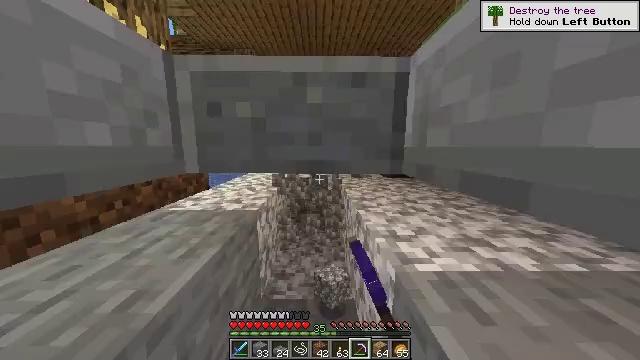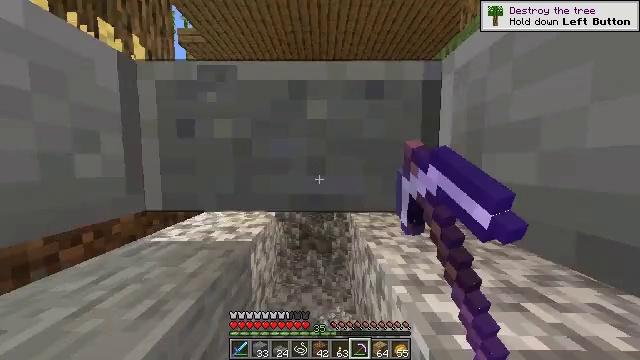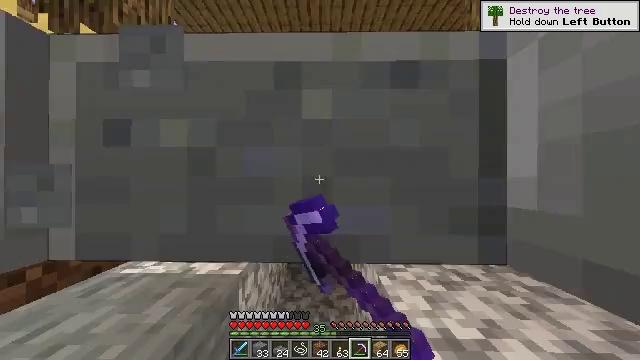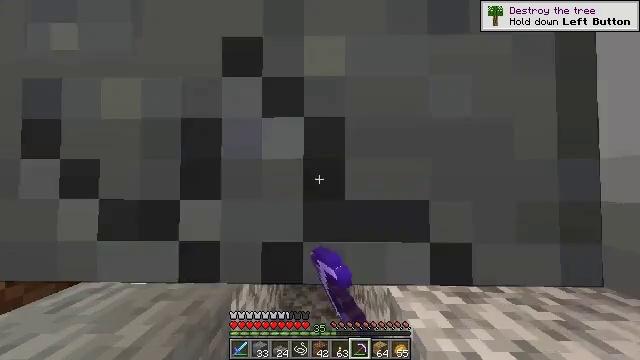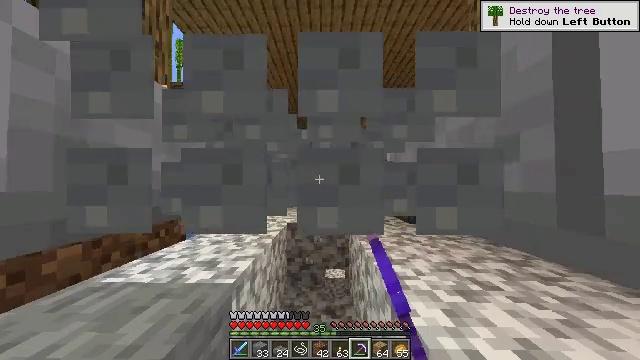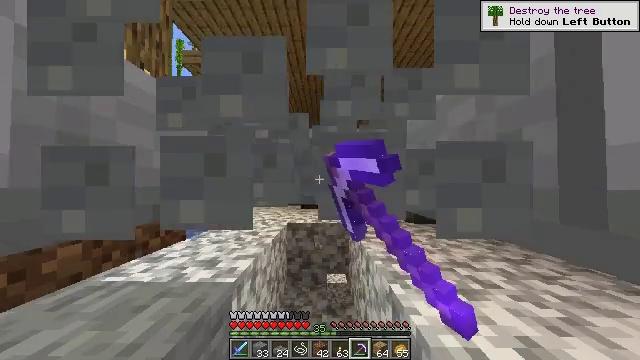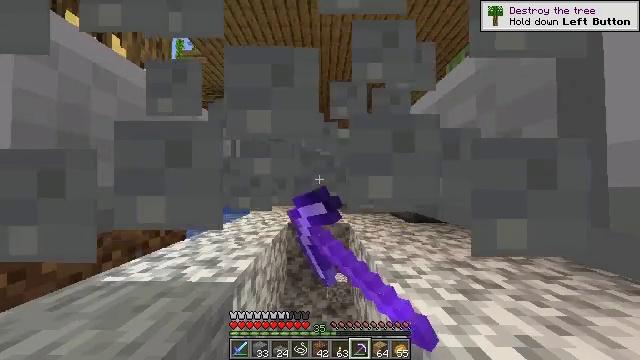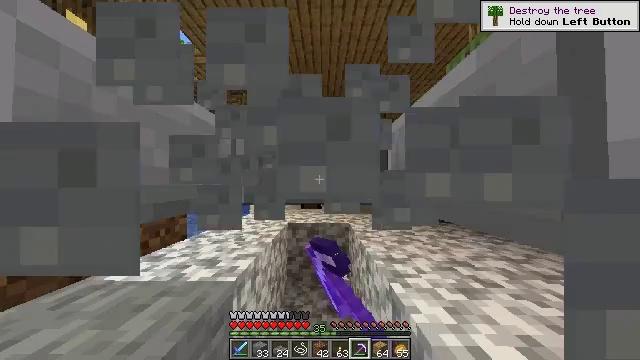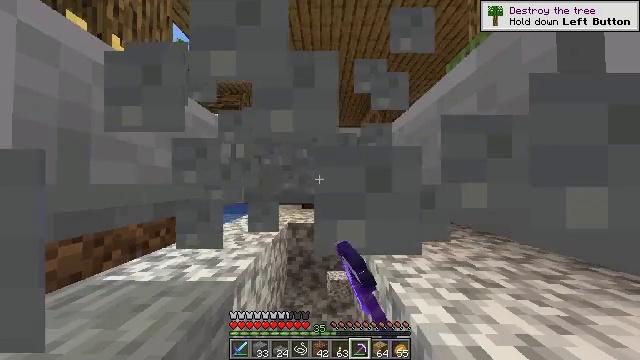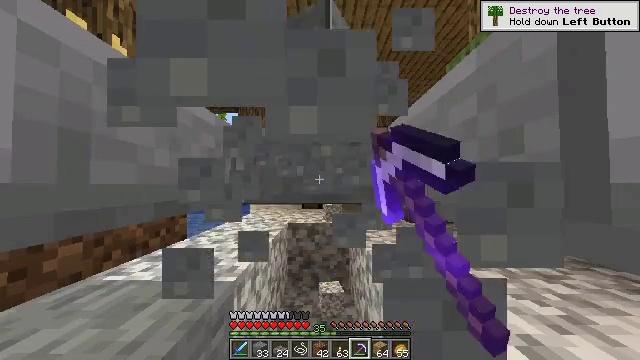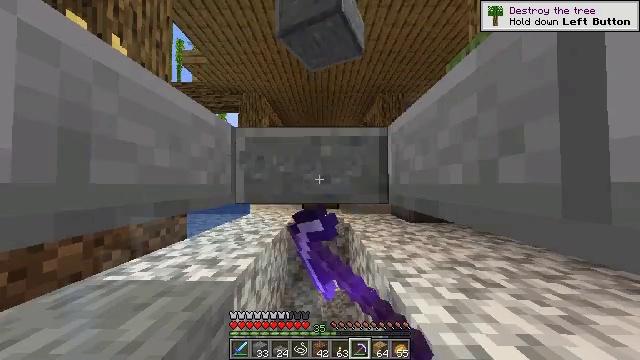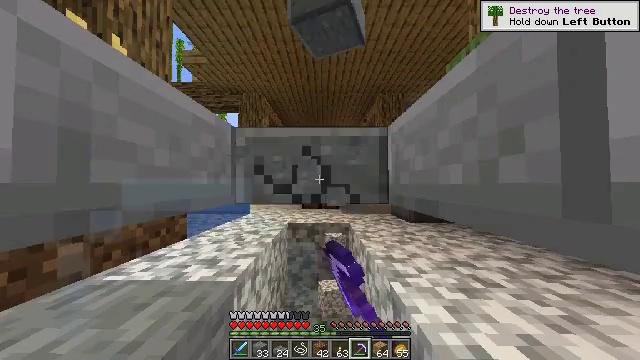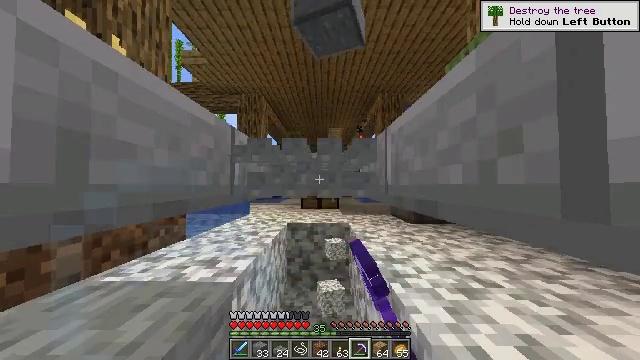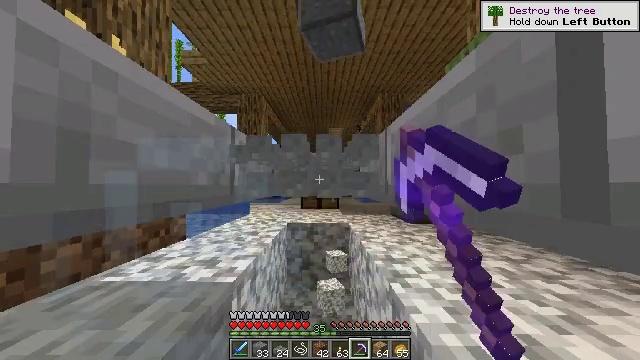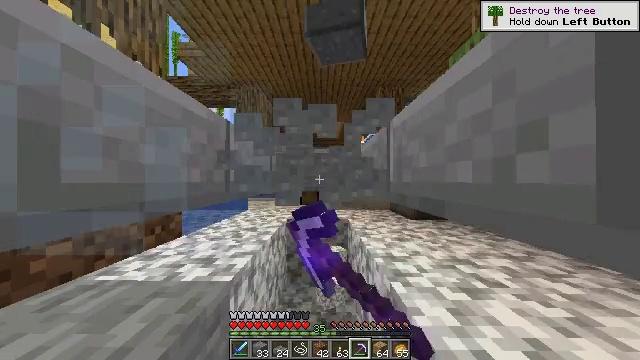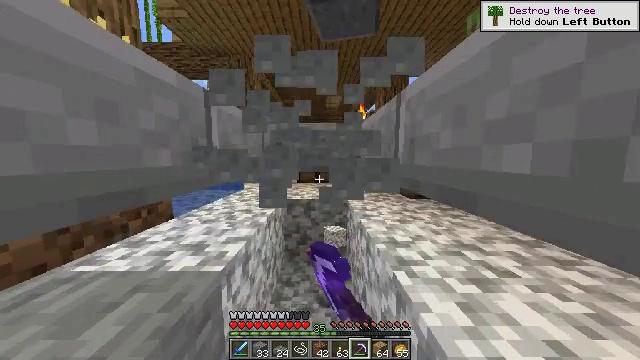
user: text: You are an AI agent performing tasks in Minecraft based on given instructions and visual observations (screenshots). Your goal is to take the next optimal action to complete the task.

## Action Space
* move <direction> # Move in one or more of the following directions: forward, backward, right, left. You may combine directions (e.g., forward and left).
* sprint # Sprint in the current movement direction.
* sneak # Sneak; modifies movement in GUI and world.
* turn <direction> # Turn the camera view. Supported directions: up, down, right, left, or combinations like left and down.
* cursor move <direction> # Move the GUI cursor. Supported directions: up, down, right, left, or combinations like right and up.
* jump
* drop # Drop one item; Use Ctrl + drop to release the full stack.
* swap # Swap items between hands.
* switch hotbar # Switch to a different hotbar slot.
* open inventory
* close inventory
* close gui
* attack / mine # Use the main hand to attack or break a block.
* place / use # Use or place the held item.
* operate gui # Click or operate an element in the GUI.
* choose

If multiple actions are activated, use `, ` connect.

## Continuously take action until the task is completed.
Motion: motion action
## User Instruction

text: Mine the polished andesite slab.
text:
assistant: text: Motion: move forward, turn left and up, attack / mine
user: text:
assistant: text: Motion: turn up, attack / mine
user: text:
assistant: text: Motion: turn up, attack / mine
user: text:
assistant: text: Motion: attack / mine
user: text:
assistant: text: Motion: attack / mine
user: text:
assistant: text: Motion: attack / mine
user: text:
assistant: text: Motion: attack / mine
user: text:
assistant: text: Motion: attack / mine
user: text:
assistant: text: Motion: attack / mine
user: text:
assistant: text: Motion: attack / mine
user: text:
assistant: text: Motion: attack / mine
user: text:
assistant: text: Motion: attack / mine
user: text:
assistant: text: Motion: attack / mine
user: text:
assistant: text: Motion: move forward, turn down, attack / mine
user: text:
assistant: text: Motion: move forward, turn down, attack / mine
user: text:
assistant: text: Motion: move forward, turn down, attack / mine
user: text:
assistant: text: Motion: attack / mine